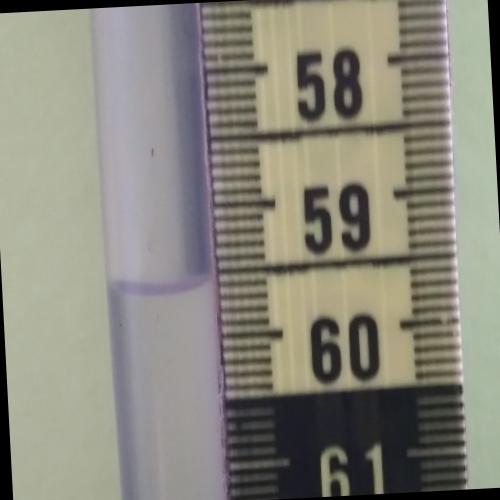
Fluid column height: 59.6 cm